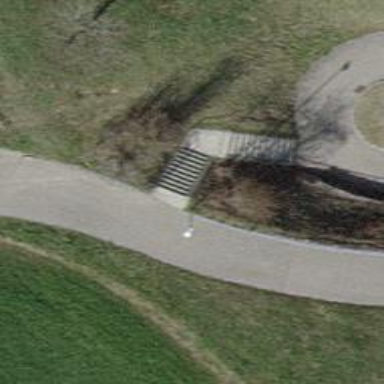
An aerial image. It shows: Set of concrete steps.